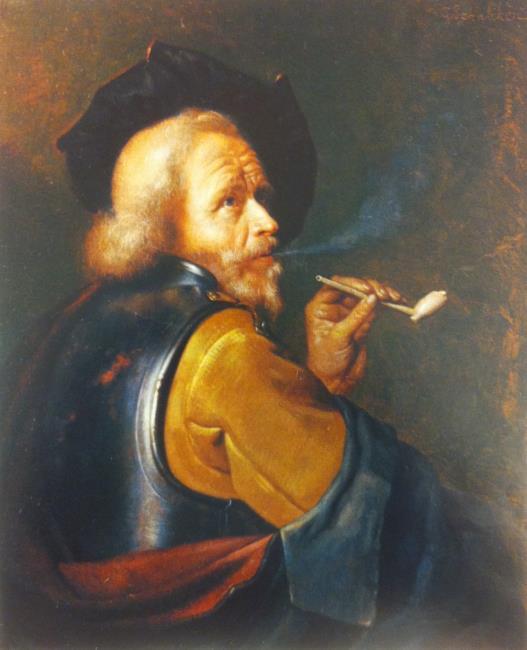
Title: Old soldier with a pipe blowing out smoke
Artist: Godefridus Schalcken
Earliest date: 1669
Latest date: 1670
Genre: painting
Iconography: Tobacco
Keywords: genre, one human figure, half-length, old man, soldier, beret, cuirass, pipe, smoking a pipe